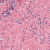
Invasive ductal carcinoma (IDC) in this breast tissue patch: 1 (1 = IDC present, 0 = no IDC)